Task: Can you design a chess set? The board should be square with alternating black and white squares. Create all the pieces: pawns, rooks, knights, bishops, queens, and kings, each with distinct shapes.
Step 226:
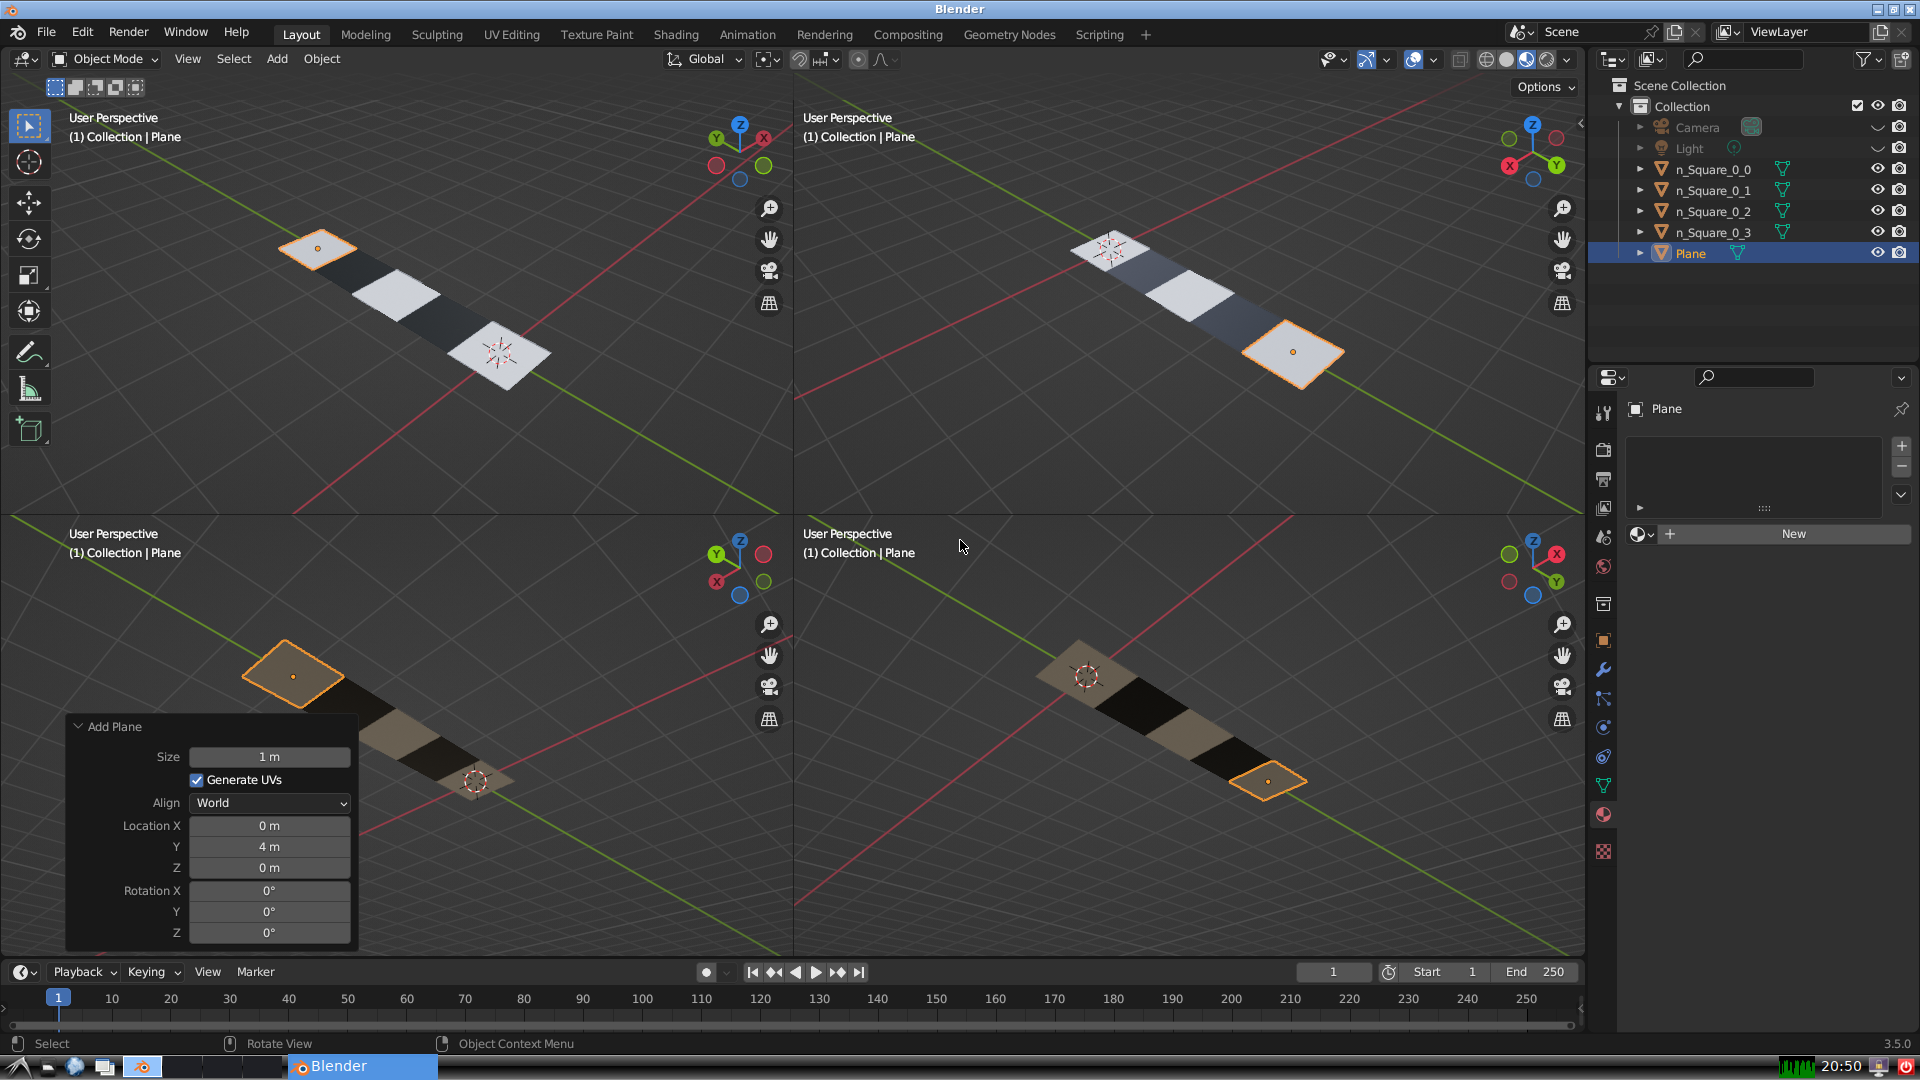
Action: {"mouse_move": [1608, 631]}